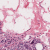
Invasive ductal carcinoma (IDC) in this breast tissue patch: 1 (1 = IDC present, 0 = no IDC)